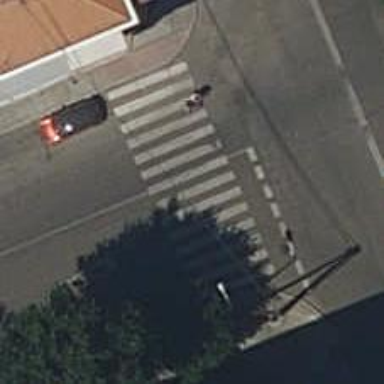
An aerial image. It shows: Pedestrian crossing with zebra markings on the footway.